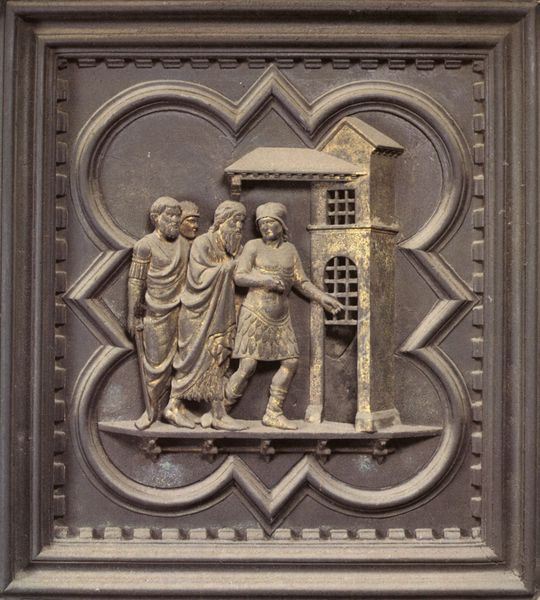
Titel: Südportal
Künstler: Andrea Pisano
Standort: Florenz, Baptisterium (EU - I - Toskana)
Schlagwörter: menschen, fenster, männer, szene, tür, dach, haus, ornament, bart, mütze, falten, rahmen, bild, gehen, gitter, boden, gold, turm, relief, metall, bronze, tor, vier, vergoldet, römer, gefängnis, florenz, doppelturm, baldachin, quadrat, kassette, brunelleschi, vierpass, folrenz, qquadratisch